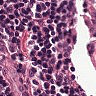
Metastatic tissue present: no